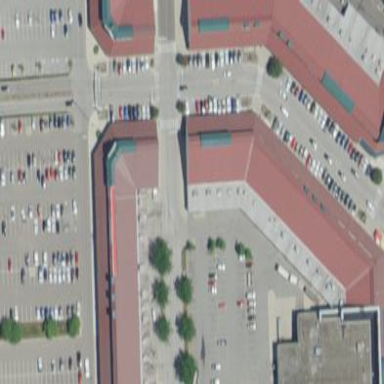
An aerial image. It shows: Retail building.